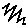
Label: zigzag